Question: I'm trying to add an inner shadow to an image, but I can't get the result that I want.
Here's what I have currently:
<URL>
'''
.shadow {
display: inline-block;
position: relative;
-webkit-border-radius: 50%;
-moz-border-radius: 50%;
border-radius: 50%;
-moz-box-shadow: rgba(0, 0, 0, 0.8) 3px 3px 10px inset;
-webkit-box-shadow: rgba(0, 0, 0, 0.8) 3px 3px 10px inset;
box-shadow: rgba(0, 0, 0, 0.8) 3px 3px 10px inset;
}
.shadow img {
max-width: 100%;
position: relative;
z-index: -1;
-webkit-border-radius: 50%;
-moz-border-radius: 50%;
border-radius: 50%;
}
'''
The problem is this light-grey padding between the bottom of the image and the actual inner shadow. What I'd like to have is . Just an inner shadow, and that's it.
Here's an example of what I'm trying to achieve:

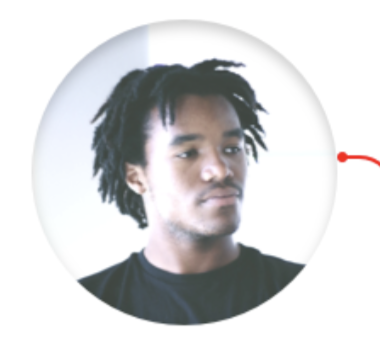
Answer: Add 'display: block' to the 'img' elements to remove the below. This is because 'img' elements are rendered inline by default. All inline-block elements has some 'vertical-align' value by default- reset it either by applying 'vertical-align: top' or reset the 'display' property by applying 'display: block'. See demo below:
'''
/* apply a natural box layout model to all elements */
*, *:before, *:after {
-moz-box-sizing: border-box;
-webkit-box-sizing: border-box;
box-sizing: border-box;
}
.shadow {
display: inline-block;
position: relative;
-webkit-border-radius: 50%;
-moz-border-radius: 50%;
border-radius: 50%;
-moz-box-shadow: rgba(0, 0, 0, 0.8) 3px 3px 10px inset;
-webkit-box-shadow: rgba(0, 0, 0, 0.8) 3px 3px 10px inset;
box-shadow: rgba(0, 0, 0, 0.8) 3px 3px 10px inset;
-webkit-transition: box-shadow 0.2s ease-in;
-moz-transition: box-shadow 0.2s ease-in;
transition: box-shadow 0.2s ease-in;
}
.shadow:hover {
-moz-box-shadow: rgba(0, 0, 0, 0.8) 5px 5px 55px inset;
-webkit-box-shadow: rgba(0, 0, 0, 0.8) 5px 5px 55px inset;
box-shadow: rgba(0, 0, 0, 0.8) 5px 5px 55px inset;
}
.shadow img {
max-width: 100%;
position: relative;
z-index: -1;
-webkit-border-radius: 50%;
-moz-border-radius: 50%;
border-radius: 50%;
display: block; /* ADDED */
}
.column {
float: left;
width: 25%;
padding: 0 15px;
}
'''
'''
<div class="column">
<div class="shadow">
<img src="http://fillmurray.com/250/250">
</div>
</div>
<div class="column">
<div class="shadow">
<img src="http://fillmurray.com/370/370">
</div>
</div>
<div class="column">
<div class="shadow">
<img src="http://fillmurray.com/200/200">
</div>
</div>
<div class="column">
<div class="shadow">
<img src="http://fillmurray.com/400/400">
</div>
</div>
'''